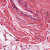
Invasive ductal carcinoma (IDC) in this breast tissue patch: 0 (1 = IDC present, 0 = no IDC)